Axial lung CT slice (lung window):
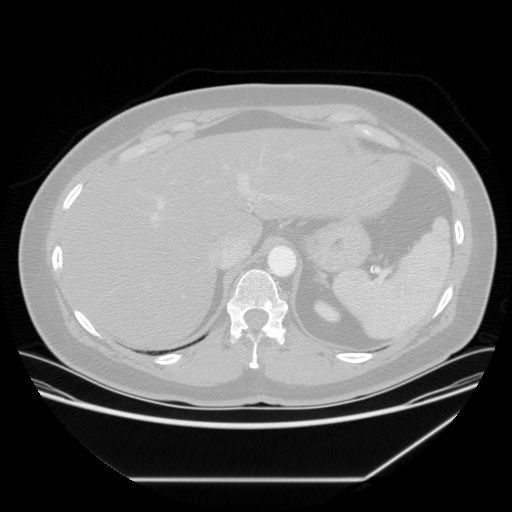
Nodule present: no